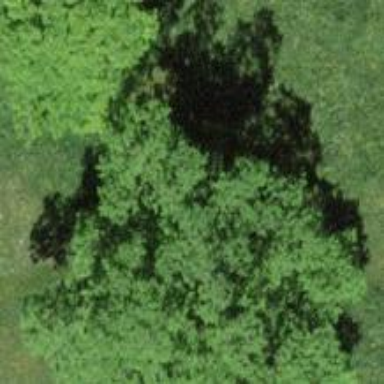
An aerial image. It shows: Beautiful woodland area.